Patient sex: F
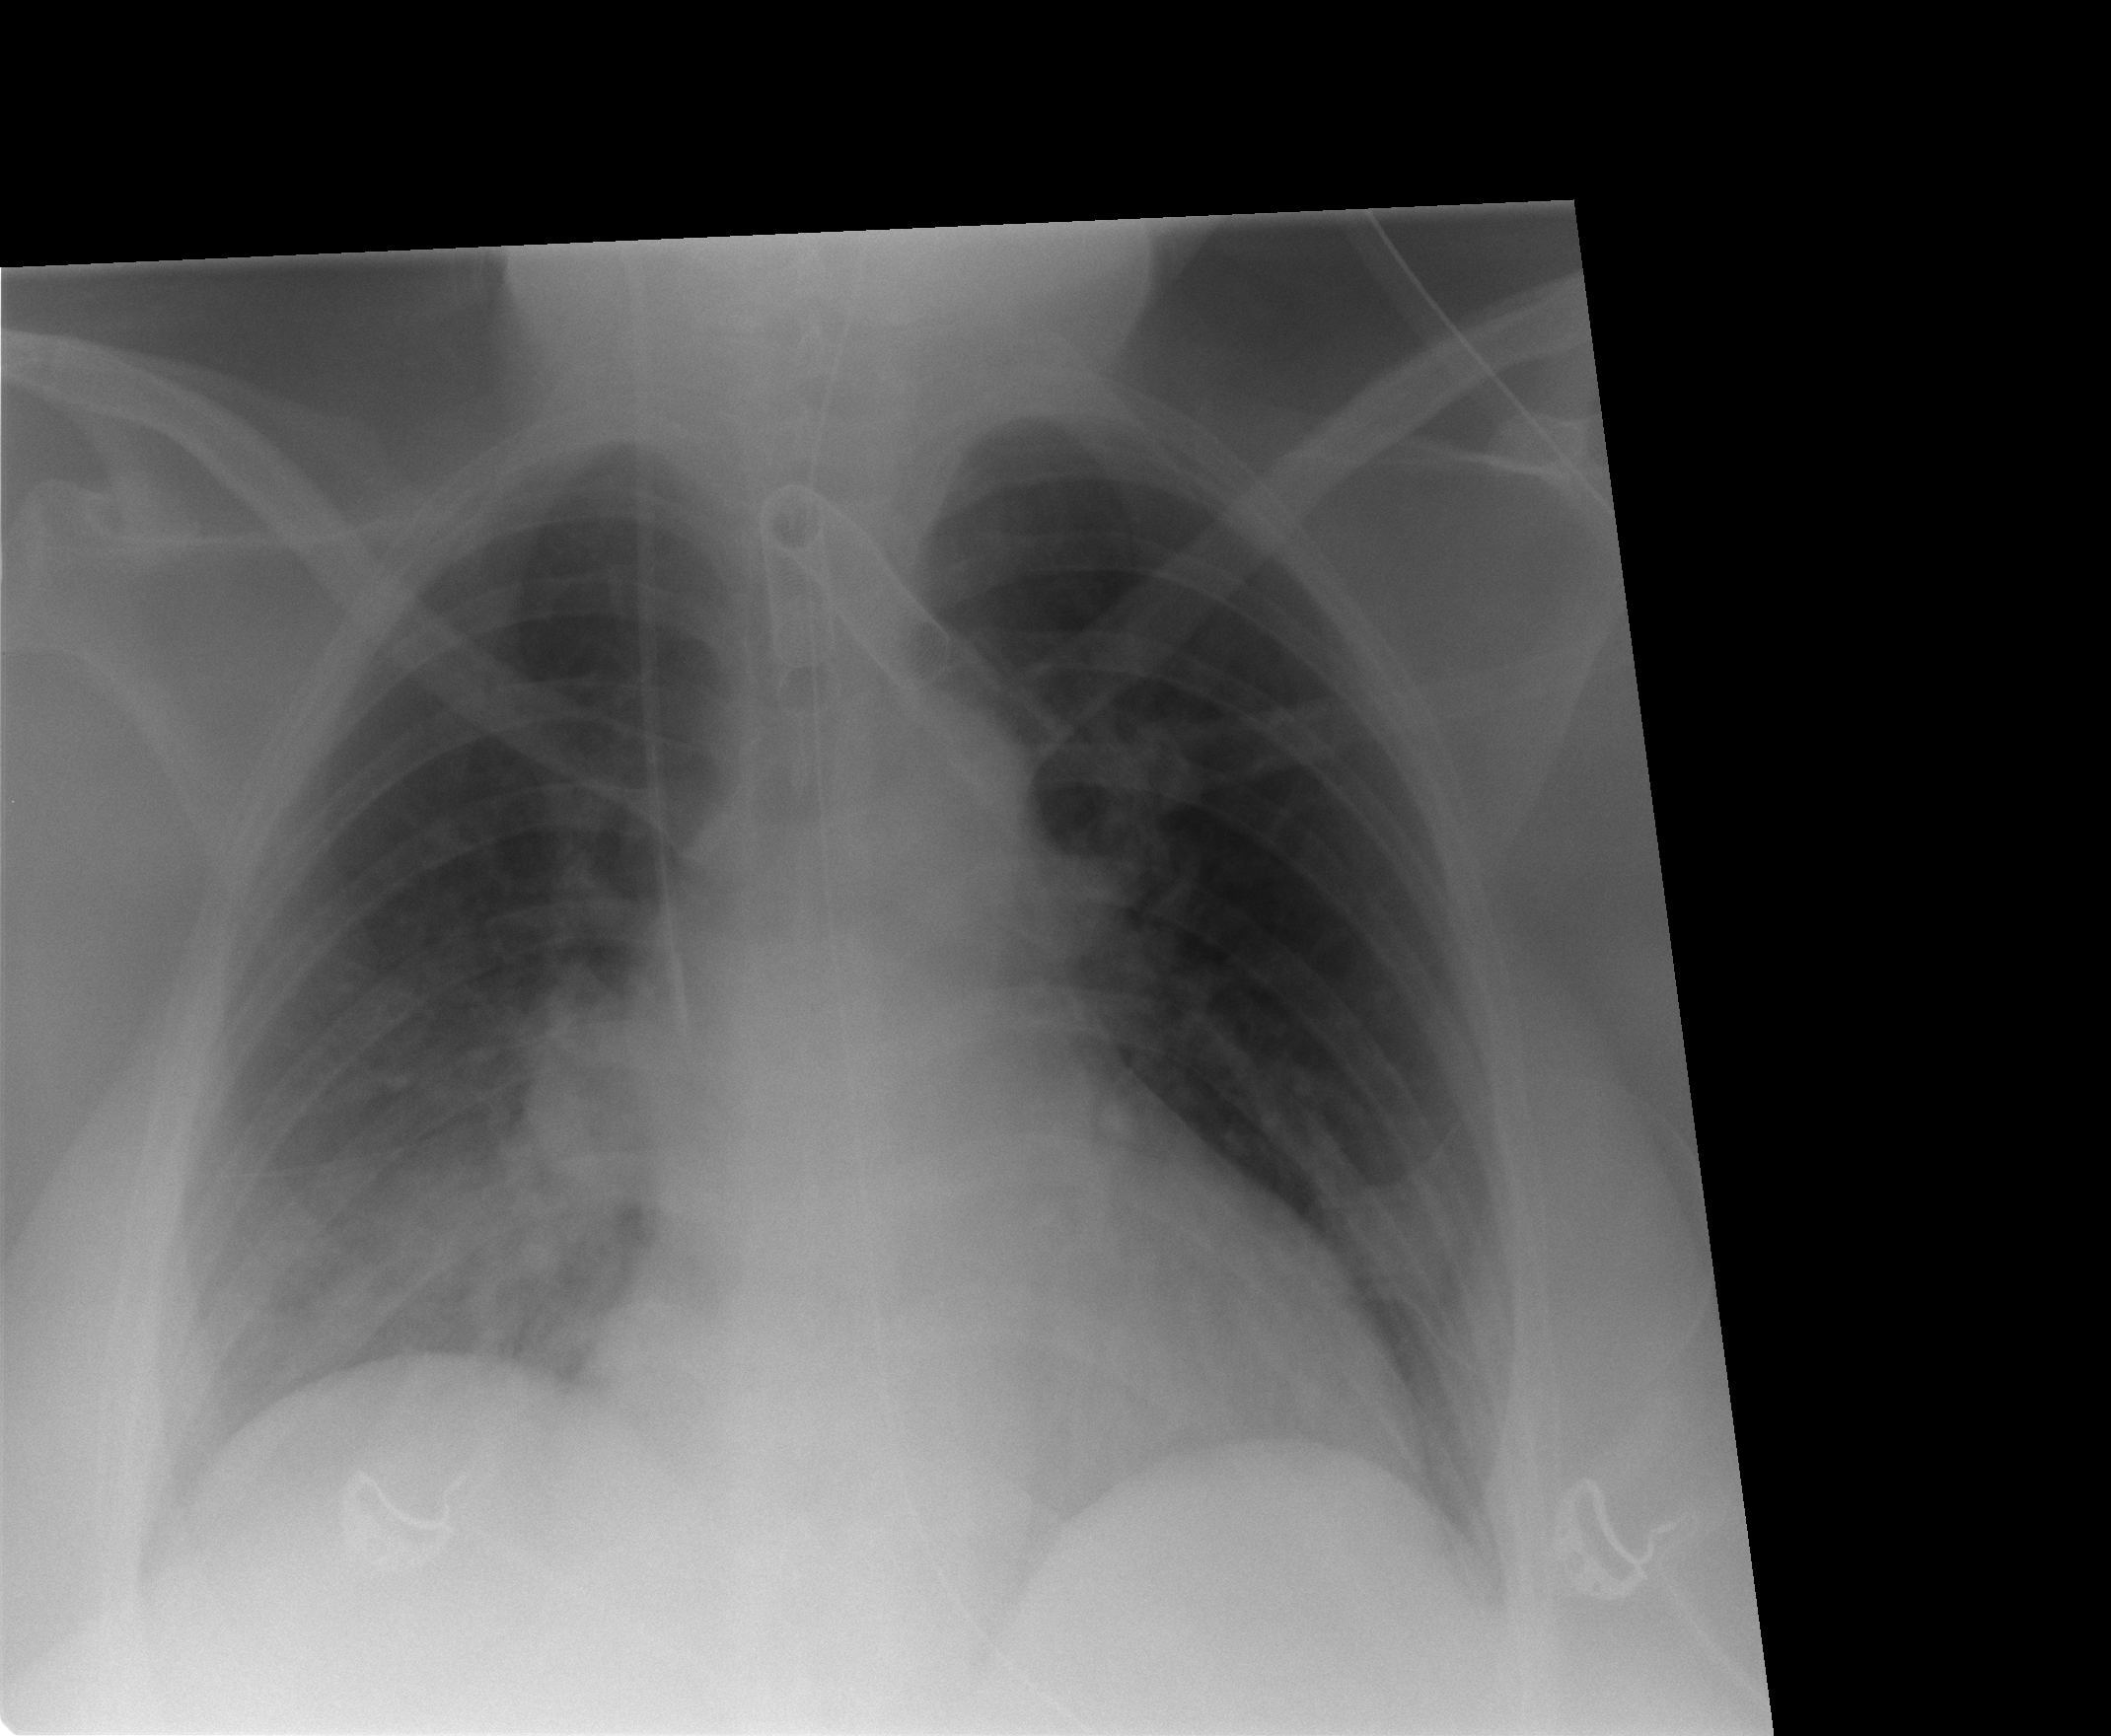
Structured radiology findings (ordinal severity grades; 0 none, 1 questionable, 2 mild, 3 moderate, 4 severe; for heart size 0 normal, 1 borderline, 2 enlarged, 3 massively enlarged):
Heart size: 1
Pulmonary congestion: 0
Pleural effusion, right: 0
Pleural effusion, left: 0
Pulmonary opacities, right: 2
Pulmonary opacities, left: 0
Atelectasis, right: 0
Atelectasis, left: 0